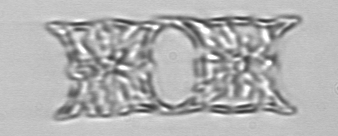
Label: Eucampia